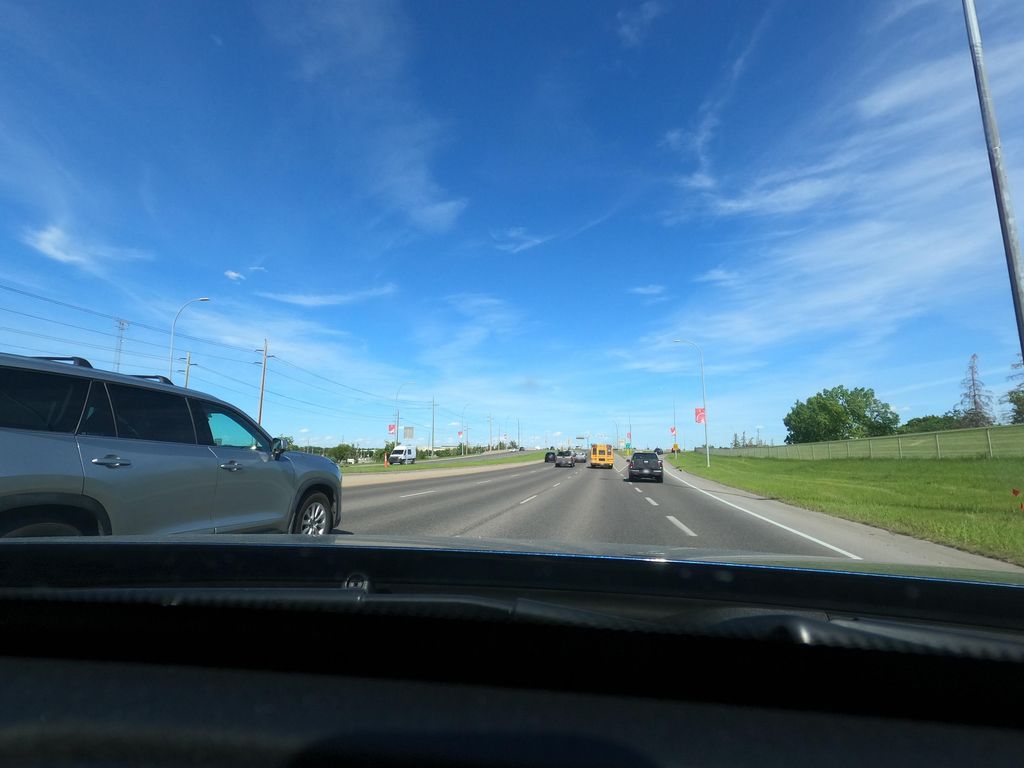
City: calgary